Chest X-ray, AP view. Patient: 54 years old, sex M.
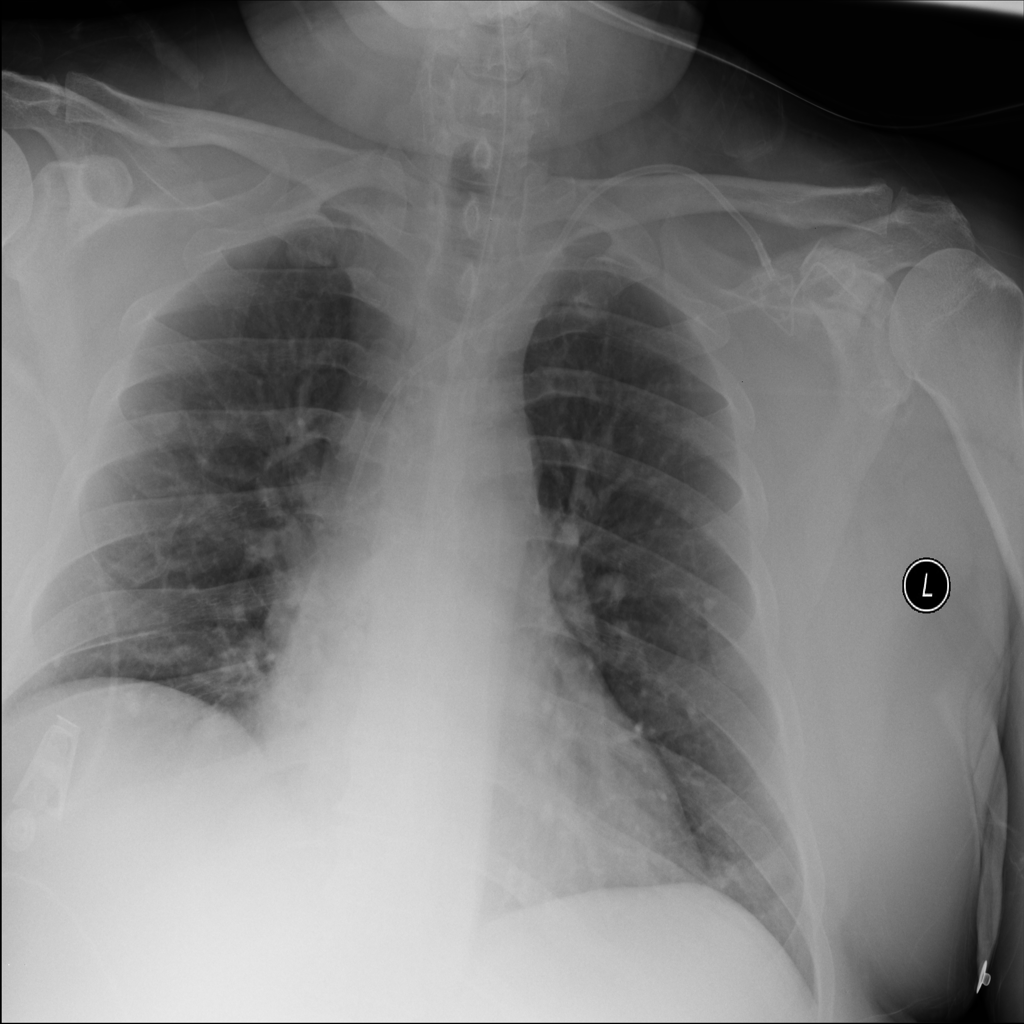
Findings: Nodule